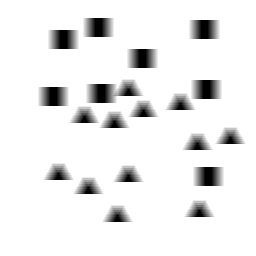
Squares: 8
Triangles: 12
Stars: 0
Total shapes: 20